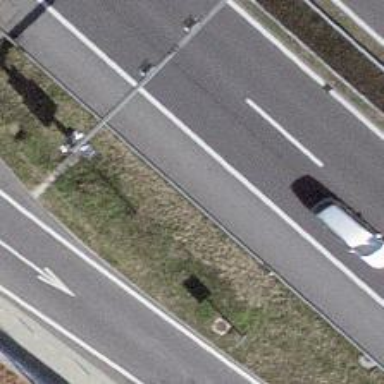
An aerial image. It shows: Street cabinet used for traffic control.